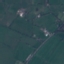
Land use / land cover: Pasture